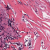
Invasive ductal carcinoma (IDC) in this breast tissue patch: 0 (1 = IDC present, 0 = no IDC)